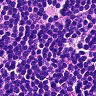
Metastatic tissue present: no